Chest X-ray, PA view. Patient: 48 years old, sex F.
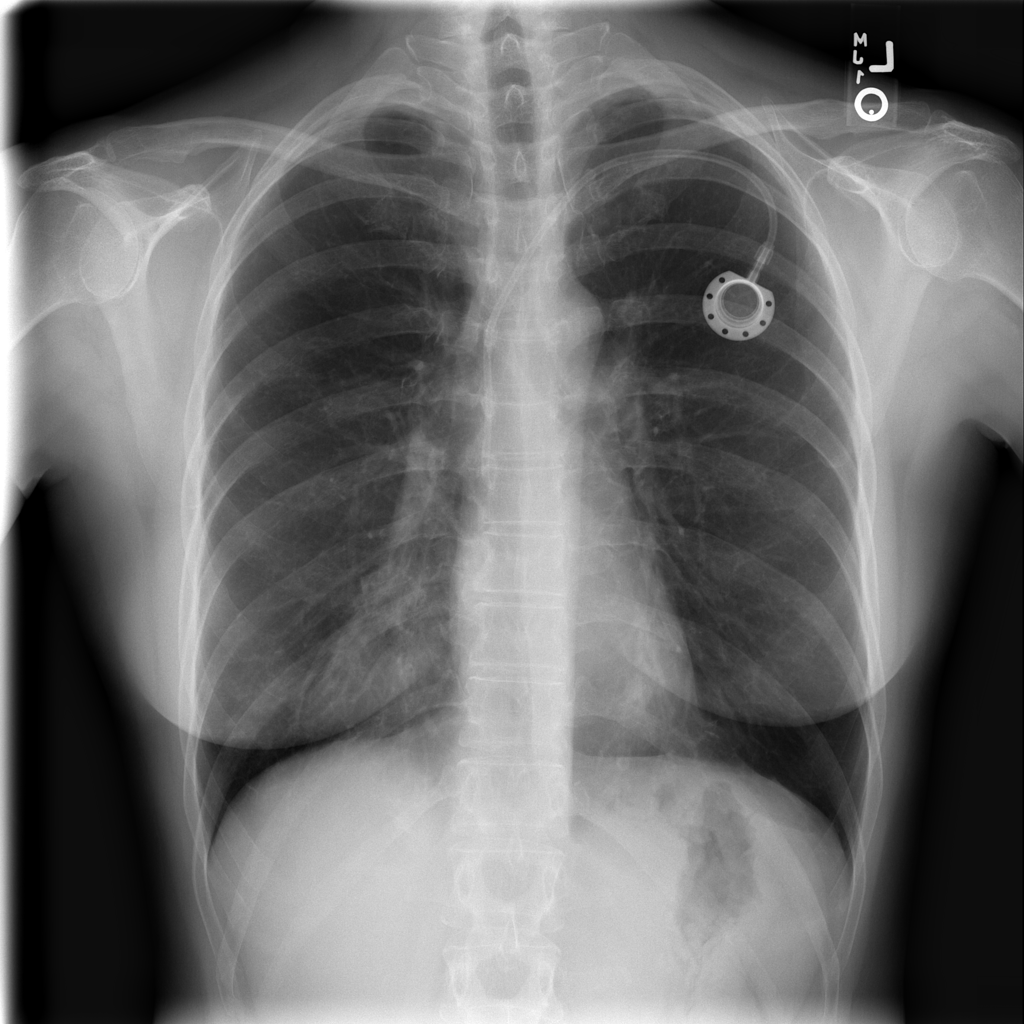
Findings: No Finding